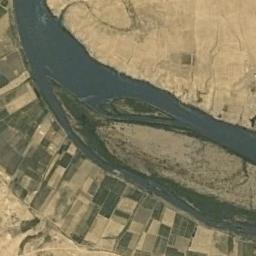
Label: river